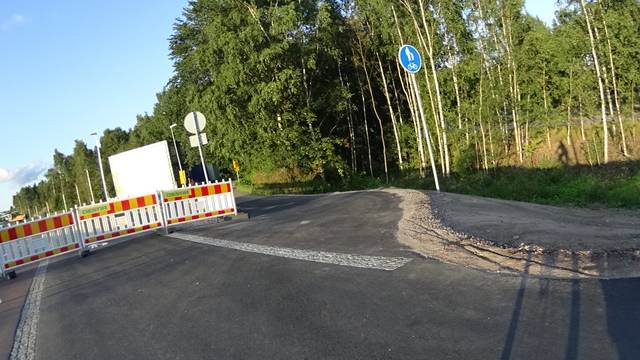
Region: Finland
Coordinates: 60.207, 24.933